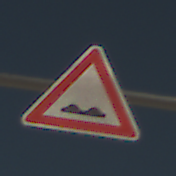
Verkehrszeichen: UnebeneFahrbahn
Umgebung: Outdoor, Beach
Tageszeit: Midday
Wetter: PartlyCloudy
Licht: Natural
Jahreszeit: NotSpecified
Kontrast: HighContrast